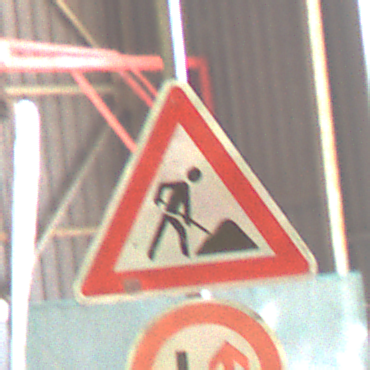
Verkehrszeichen: Arbeitsstelle
Zusatzzeichen unten: VorrangDesGegenverkehrs
Umgebung: Indoor, Urban
Tageszeit: Midday
Wetter: NotSpecified
Licht: Natural
Jahreszeit: NotSpecified
Kontrast: MediumContrast